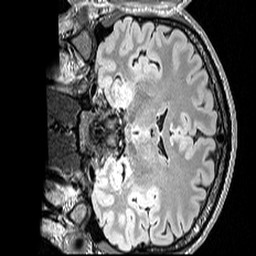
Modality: FLAIR
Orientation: coronal
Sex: male